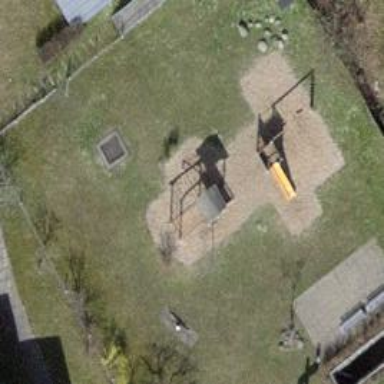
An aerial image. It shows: Playground featuring climbing frame.